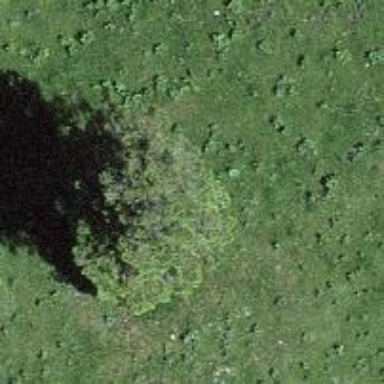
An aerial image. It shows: Beautiful tree in nature.